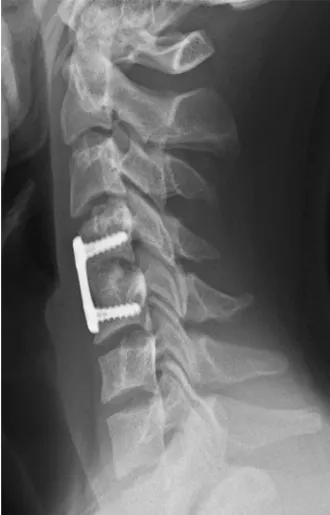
Lateral. Radiographs 3 months after ACDF showing complete bony union and 4 -lordosis.
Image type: radiology (x_ray)